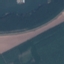
Land use / land cover: River